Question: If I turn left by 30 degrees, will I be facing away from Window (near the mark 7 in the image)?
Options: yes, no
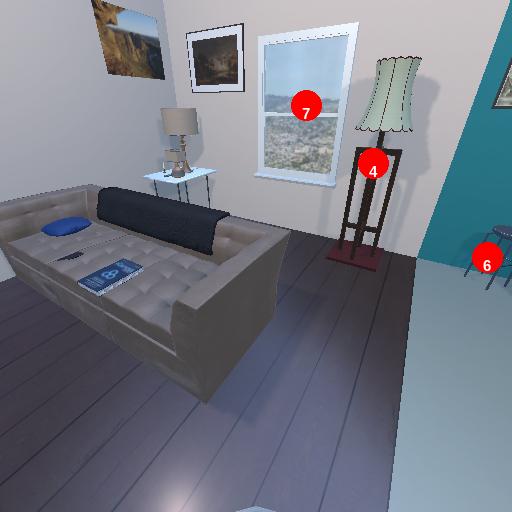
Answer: yes